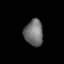
Tissue: lung
Cell type: Endothelial cells
Senescence score: 0.1374
Nuclear area (px): 476
Mean DAPI intensity: 113.076